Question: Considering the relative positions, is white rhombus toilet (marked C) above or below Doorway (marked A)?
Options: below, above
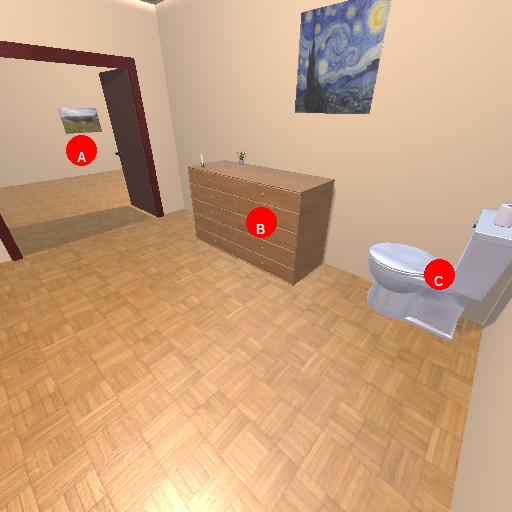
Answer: below